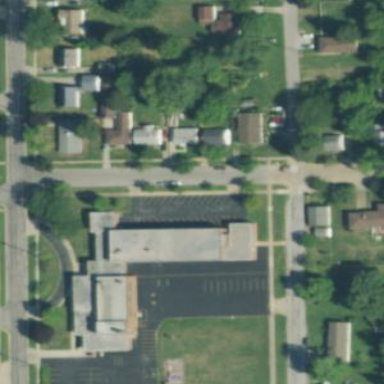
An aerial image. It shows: School.